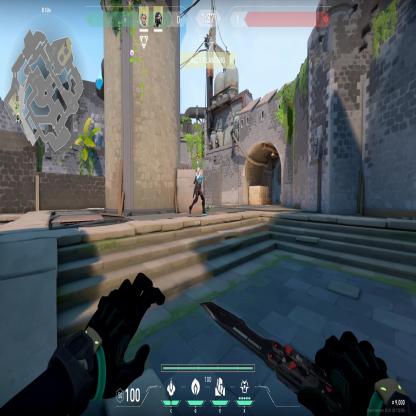
Label: teammate